Question: I created a solution VS2010 C# with the WCF service, the library to get data, the service is working fine in a console application in the solution. No problem.
I have to use it on a VS2008 project (and probably later on a VS2005) for the older projects. Then I start VS2010 I get the "WCF Test Client". At this time in the VS2008, I tried to "Add a web reference" on the local machine... no result.
Then I tried to create a console application with Vs2010 to host it, I did this :
'''
Uri baseAddress = new Uri("http://localhost:8080/hello");
using (ServiceHost host = new ServiceHost(typeof(SecurityAccessWCF.WCFSecurityService), baseAddress))
{
// Enable metadata publishing.
ServiceMetadataBehavior smb = new ServiceMetadataBehavior();
smb.HttpGetEnabled = true;
smb.MetadataExporter.PolicyVersion = PolicyVersion.Policy15;
host.Description.Behaviors.Add(smb);
host.Open();
Console.WriteLine("The service is ready at {0}", baseAddress);
Console.WriteLine("Press <Enter> to stop the service.");
Console.ReadLine();
// Close the ServiceHost.
host.Close();
}
'''
I get an error on the 'Open()', I get this error "AddressAccessDeniedException - HTTP could not register URL... Your process does not have access rights" (the link provided is not clear, I'm on Win7 x64 as local admin and in a domain)

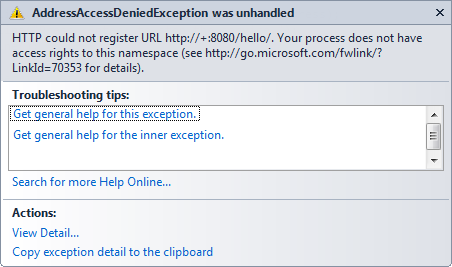
Answer: + on Visual Studio shortcut and select
This way you should be able to host it.
Alternately, you could build the project and run the resulting console application the same way under admin account.